Question: Working on a game with objects made of of connected squares (think of Tetris shapes). Each square can randomly have a thruster pushing it in one direction: up, down, left, right. How can I calculate the total X/Y veloxities and rotation of the object in 2D space?
Edit: added picture to show a few example objects

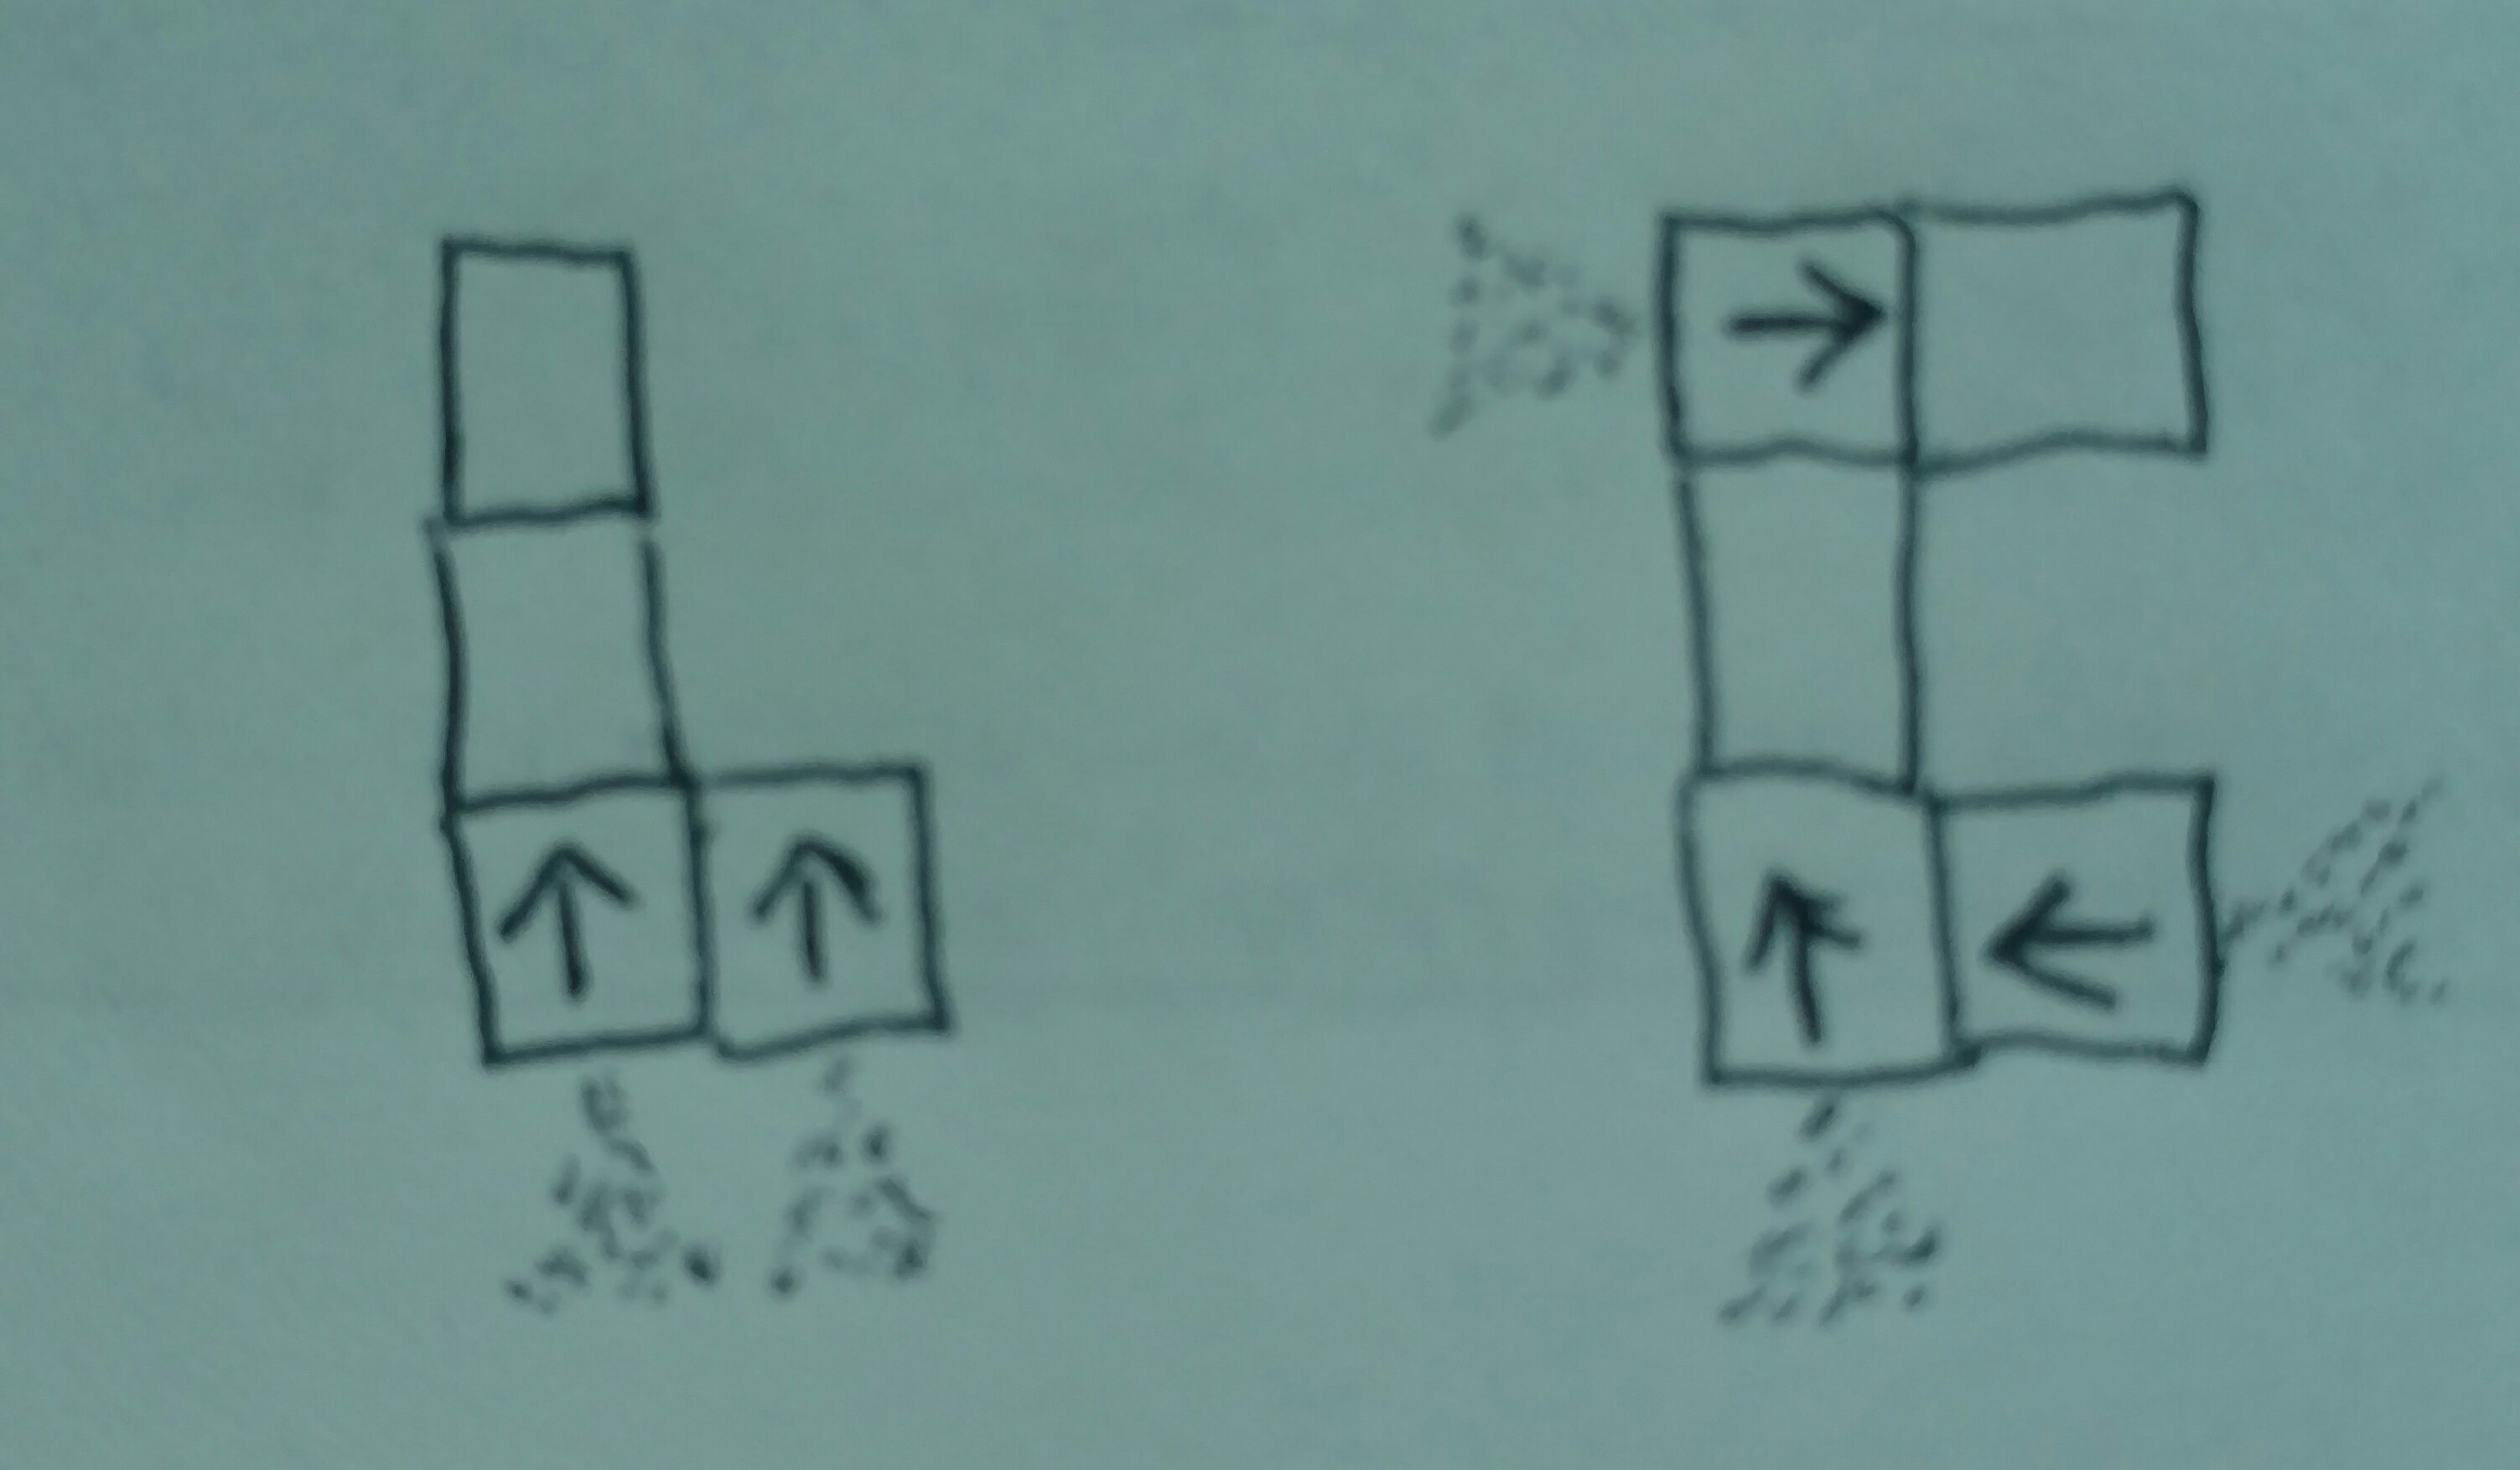
Answer: ## Simple force applied to an object
Object has position 'x','y', rotation 'r' and deltas 'dx', 'dy', and 'dr'.
'''
object { x : 0, y : 0, r : 0, dx : 0, dy : 0, dr : 0, mass : 1000};
'''
Force is at a 'location' x,y and in a 'direction'.
The force is split into acceleration and angular acceleration components by the amount the force is directed to the center of mass and along the tangent to the center of math. Then divided by the mass for the acceleration and mass * distance from center of mass for angular acceleration. These accelerations are then added to the deltas x,y and r. Those deltas are then used to update the object location and rotation.
'''
object.x += object.dx;
object.y += object.dy;
object.r += object.dr;
'''
As the maths does not work if the force is applied at the center of mass the function checks if close and calls a simpler method that does not include rotation.
Code is Javascript and more details in the comments.
'''
// apply force in direction to object at the center of mass
function applyForceCenter(object, force, direction){
force /= object.mass;
object.dx += Math.cos(direction) * force;
object.dy += Math.sin(direction) * force;
}
// apply force to object at location in direction
// location is absolute
function applyForce(object, location, force, direction){
// get the relative position of the force to the center of mass (COM)
var ox = object.x - location.x;
var oy = object.y - location.y;
var radius = Math.sqrt(ox * ox + oy * oy); // get distance from COM
if(radius <= 1e-6){ // if too close use simple calcs
applyForceCenter(object,force,direction);
return;
}
// get the angle from the applied force to the center
var toCenter = Math.atan2(oy, ox); // Yes y is first
// the difference between the direction of force and direction to center
var pheta = toCenter - direction;
// reduce force by mass
// Get the component parts of the force
var Fv = Math.cos(pheta) * force; // The amount of the force that
// contributes to acceleration
// along the line to the center
var Fr = Math.sin(pheta) * force; // The amount of the force that
// contributes to angular acceleration
// along the tangent from the center
// Reduce acceleration by mass
Fv /= object.mass;
// get the x,y components of that force along the line from where
// it is applied to the center of mass
object.dx += Math.cos(toCenter) * Fv;
object.dy += Math.sin(toCenter) * Fv;
// reduce angular acceleration by distance and mass
Fr /= (radius * object.mass);
object.dr += Fr; // add the change of rtoation
}
'''